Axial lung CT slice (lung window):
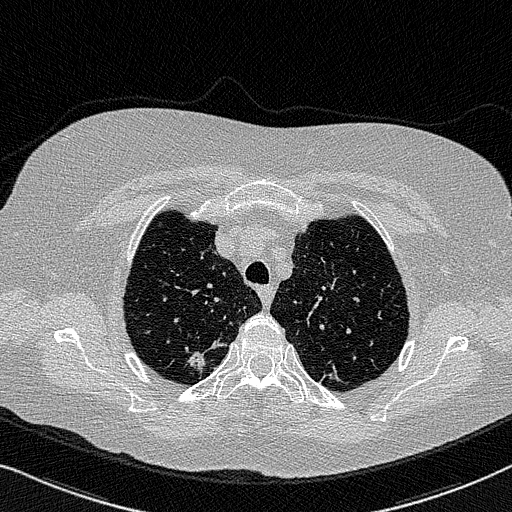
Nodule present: yes
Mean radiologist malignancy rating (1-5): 4.25